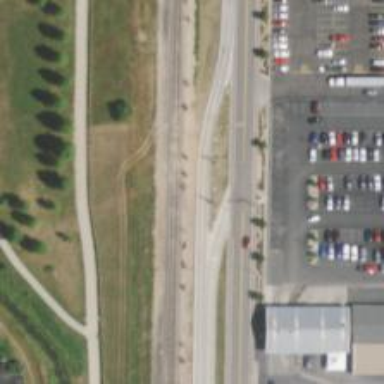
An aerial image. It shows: Service road.